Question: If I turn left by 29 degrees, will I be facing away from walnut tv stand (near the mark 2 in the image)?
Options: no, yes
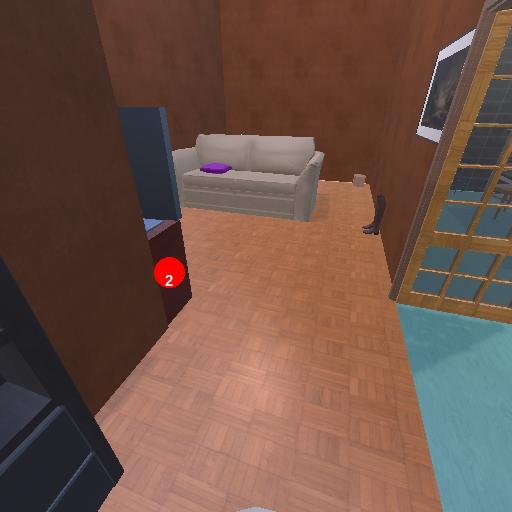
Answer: no